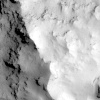
Atmospheric dust classification: not_dusty